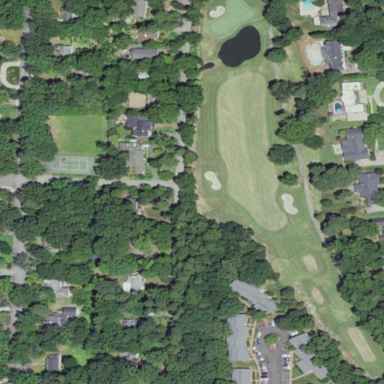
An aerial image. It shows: Lush grass fairway on golf course.